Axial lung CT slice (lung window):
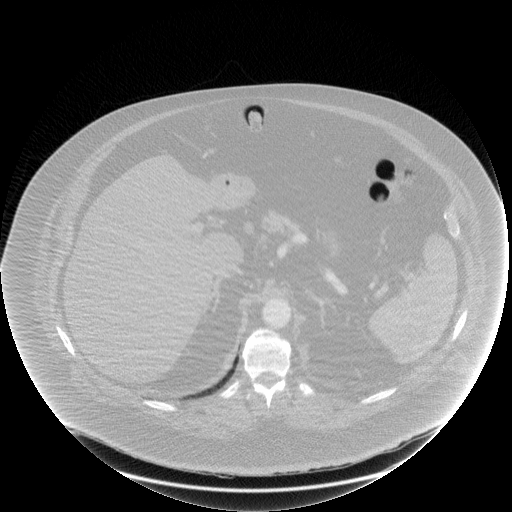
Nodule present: no